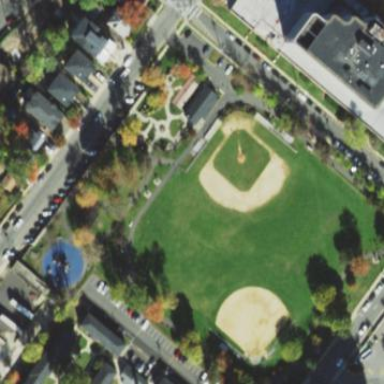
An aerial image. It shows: Baseball pitch for leisure and sports activities.